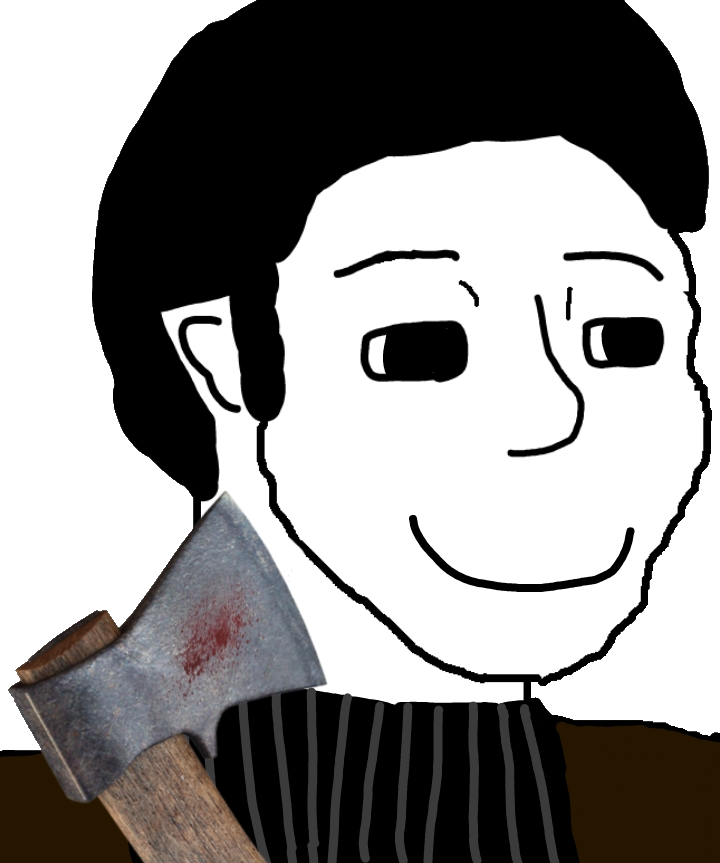
Label: 5_Oomer